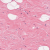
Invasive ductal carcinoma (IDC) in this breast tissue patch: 0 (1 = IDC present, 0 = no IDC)